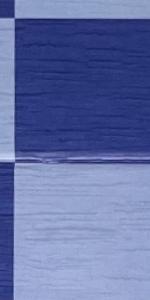
Label: Empty